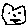
Label: cat